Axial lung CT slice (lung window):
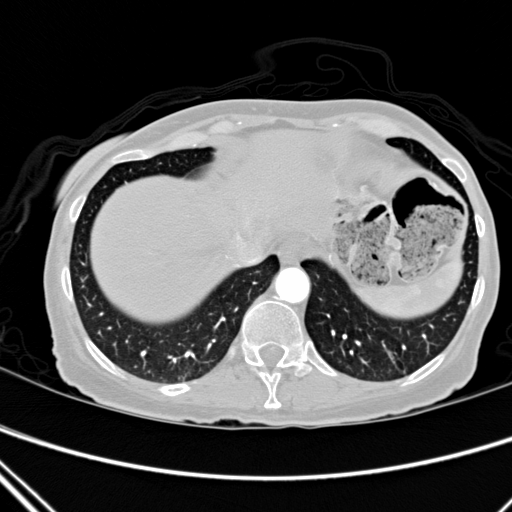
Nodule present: no